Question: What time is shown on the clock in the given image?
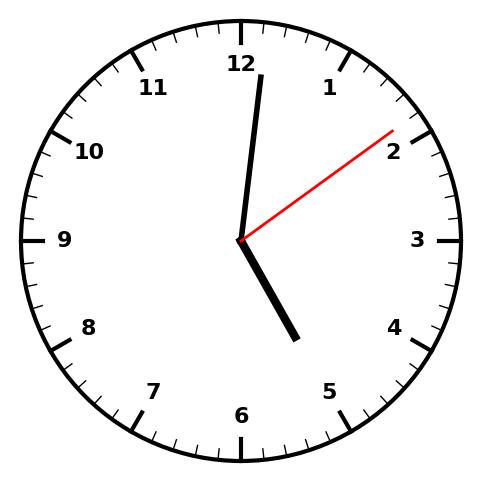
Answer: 05:01:09